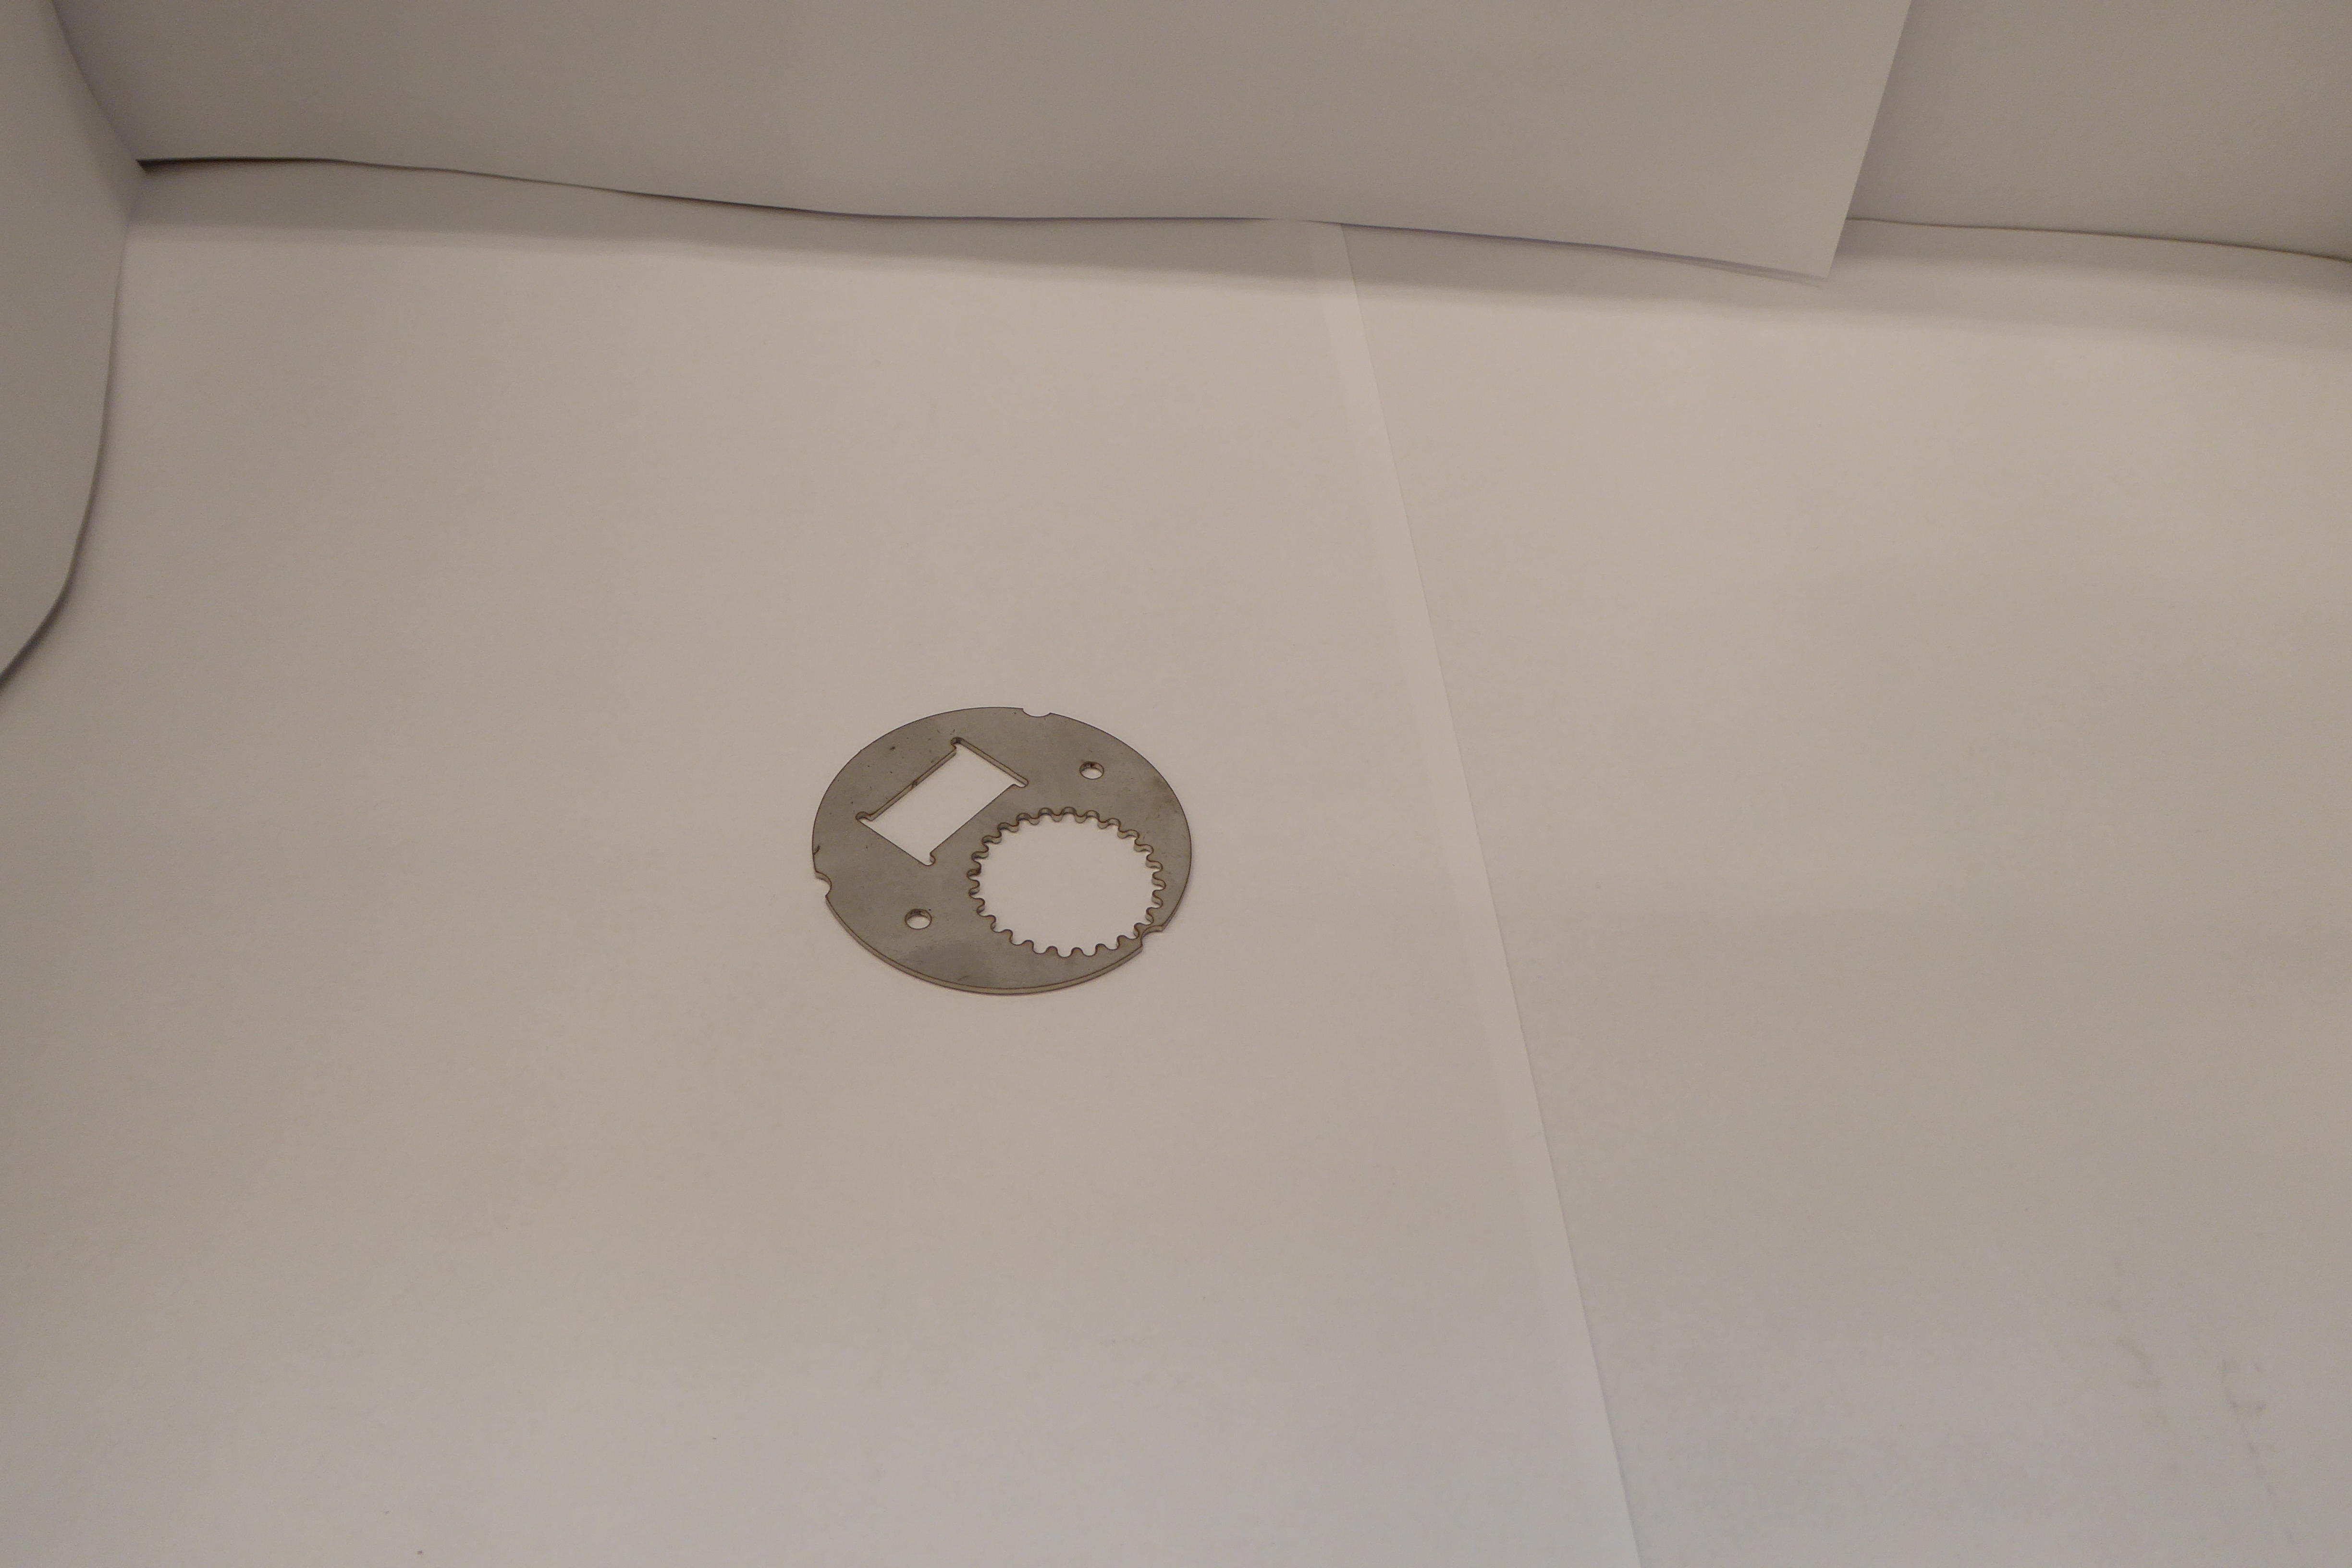
Label: Bottle Opener - Inlay